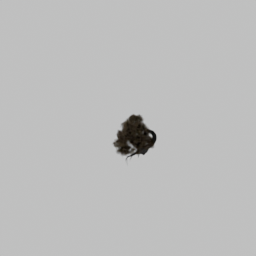
Label: nature